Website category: jobs
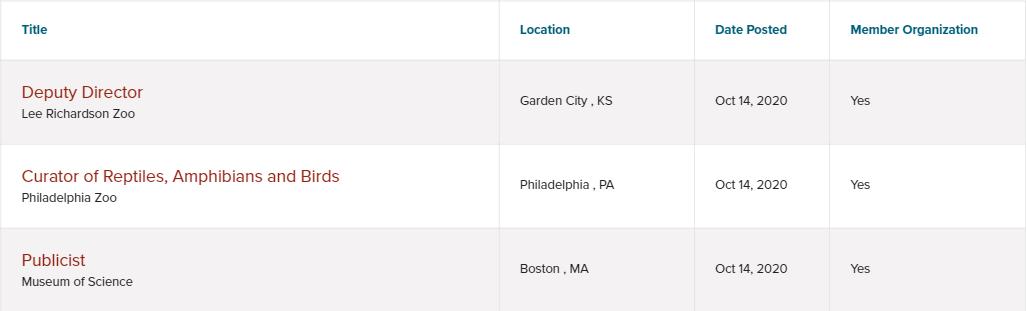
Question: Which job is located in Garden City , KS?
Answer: Deputy Director

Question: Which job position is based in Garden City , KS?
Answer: Deputy Director

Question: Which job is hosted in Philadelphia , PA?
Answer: Curator of Reptiles, Amphibians and Birds

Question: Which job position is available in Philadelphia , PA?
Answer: Curator of Reptiles, Amphibians and Birds

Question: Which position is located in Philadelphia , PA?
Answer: Curator of Reptiles, Amphibians and Birds

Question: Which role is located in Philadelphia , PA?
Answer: Curator of Reptiles, Amphibians and Birds

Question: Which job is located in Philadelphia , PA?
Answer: Curator of Reptiles, Amphibians and Birds

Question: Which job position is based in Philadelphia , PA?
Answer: Curator of Reptiles, Amphibians and Birds